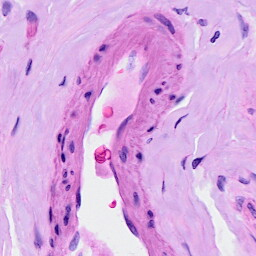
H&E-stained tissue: Ovarian